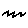
Label: zigzag